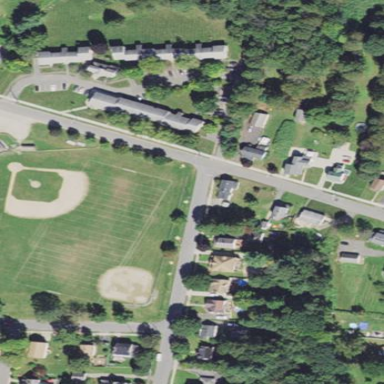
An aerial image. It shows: Baseball pitch for leisure and sports activities.